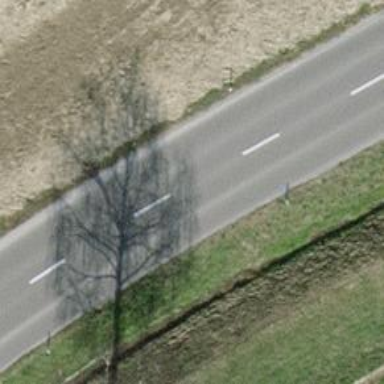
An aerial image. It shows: Secondary road.